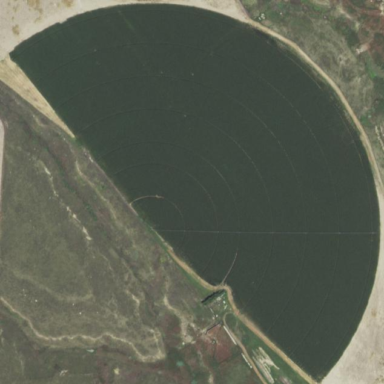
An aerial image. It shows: Farmland with pivot irrigation system.